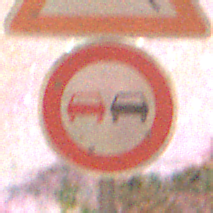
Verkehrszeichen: Ueberholverbot
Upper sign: WildwechselRechts
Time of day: Night
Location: Outdoor (Nature)
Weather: Clear
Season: NotSpecified
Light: Natural